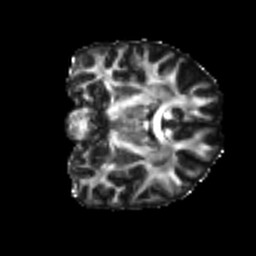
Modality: FA
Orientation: coronal
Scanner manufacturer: siemens
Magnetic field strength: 3 T
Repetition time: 4 s
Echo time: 0.0594 s